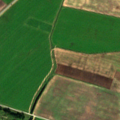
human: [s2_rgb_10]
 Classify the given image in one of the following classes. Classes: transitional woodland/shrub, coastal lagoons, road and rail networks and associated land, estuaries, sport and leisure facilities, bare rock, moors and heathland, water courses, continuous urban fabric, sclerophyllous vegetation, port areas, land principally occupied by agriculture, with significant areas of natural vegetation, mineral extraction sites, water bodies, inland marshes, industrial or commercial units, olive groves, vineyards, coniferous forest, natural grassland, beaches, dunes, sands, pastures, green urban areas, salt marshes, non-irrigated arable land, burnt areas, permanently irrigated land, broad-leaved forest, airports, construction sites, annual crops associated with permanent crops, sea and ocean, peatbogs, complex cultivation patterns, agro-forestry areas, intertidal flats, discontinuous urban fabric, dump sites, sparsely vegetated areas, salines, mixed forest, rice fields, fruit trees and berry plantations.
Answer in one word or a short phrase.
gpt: industrial or commercial units, non-irrigated arable land